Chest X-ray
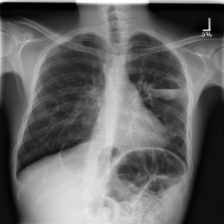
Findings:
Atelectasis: negative
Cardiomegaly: negative
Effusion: negative
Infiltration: negative
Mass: negative
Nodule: negative
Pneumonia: positive
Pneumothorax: negative
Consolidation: negative
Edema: negative
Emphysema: negative
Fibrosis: negative
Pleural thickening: negative
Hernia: negative